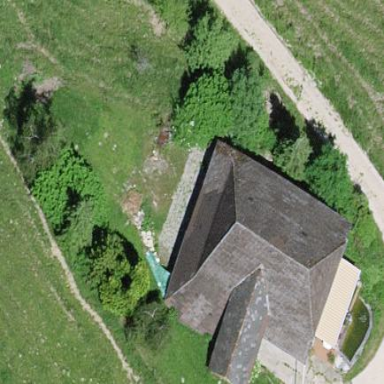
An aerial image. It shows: Farm building.